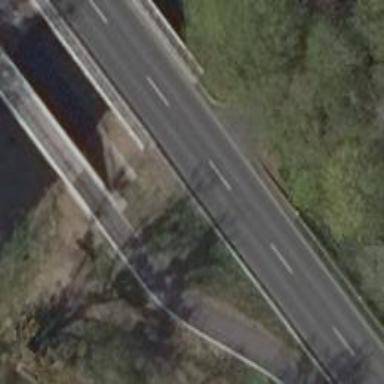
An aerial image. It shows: Primary highway on asphalt bridge.